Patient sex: M
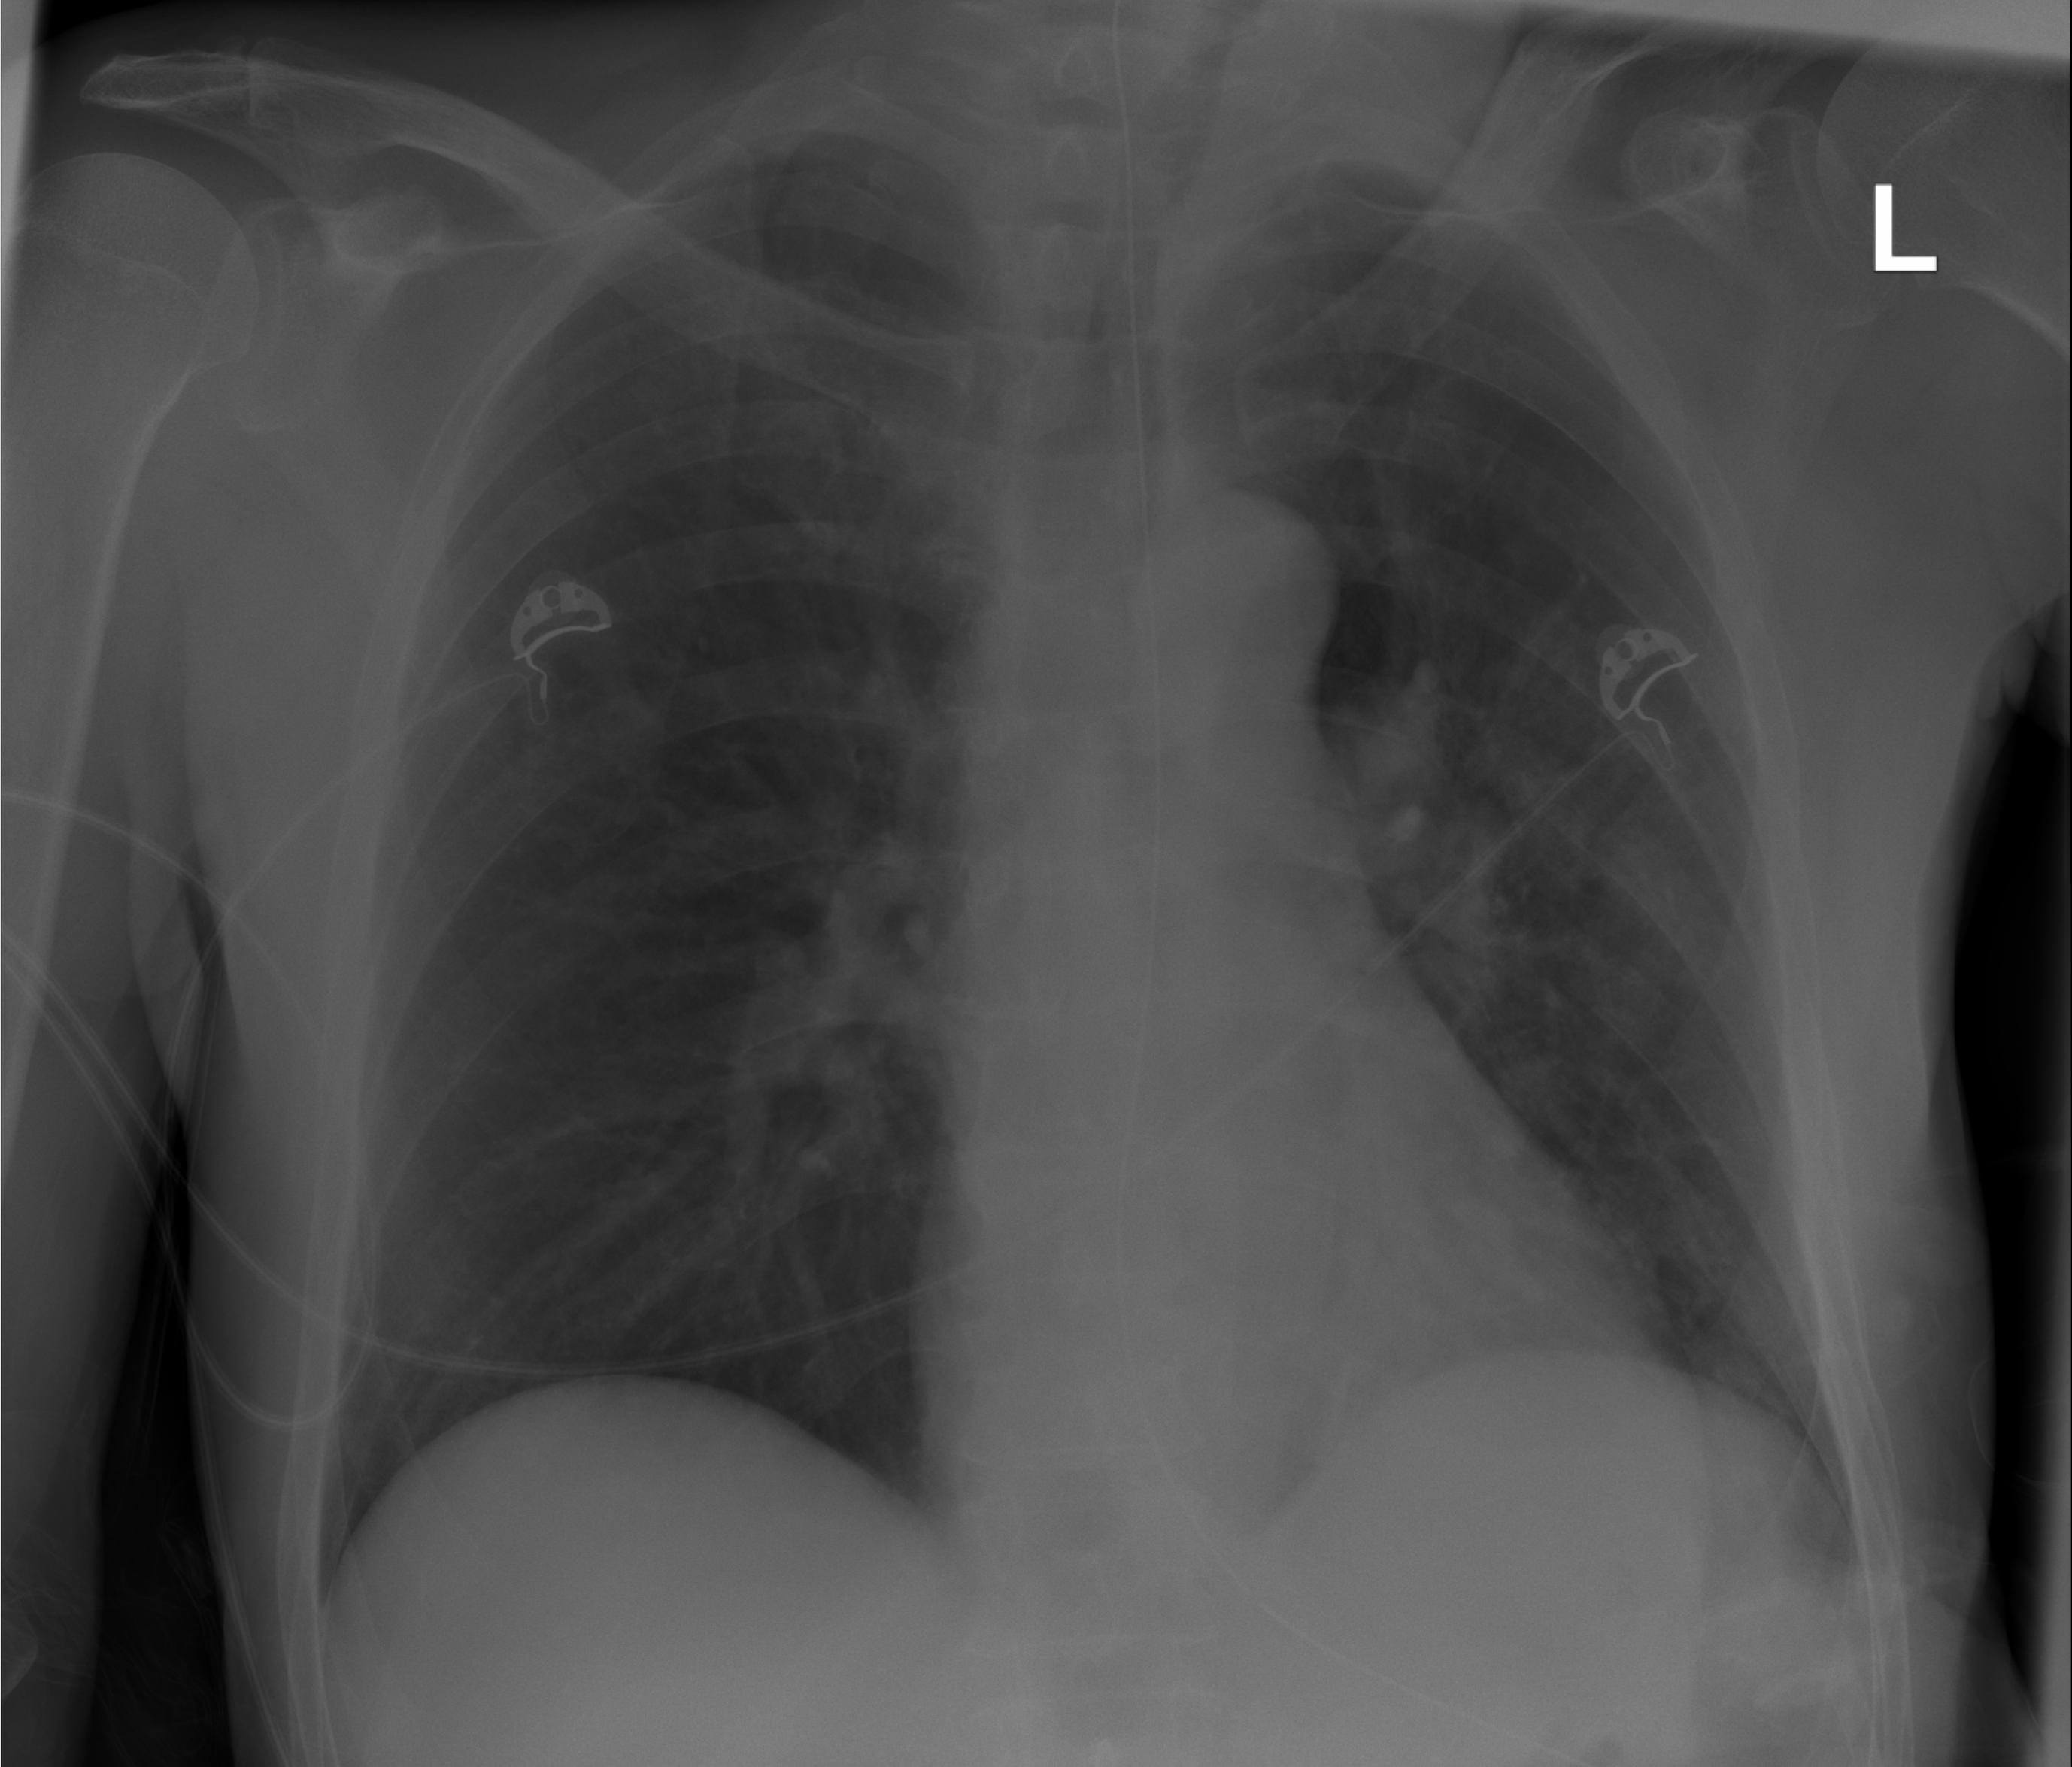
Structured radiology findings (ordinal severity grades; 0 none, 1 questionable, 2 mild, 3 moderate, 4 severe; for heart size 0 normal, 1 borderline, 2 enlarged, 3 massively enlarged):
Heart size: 0
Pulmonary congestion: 2
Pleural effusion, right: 0
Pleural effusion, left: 0
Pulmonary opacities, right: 0
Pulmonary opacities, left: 2
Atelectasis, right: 0
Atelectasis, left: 0